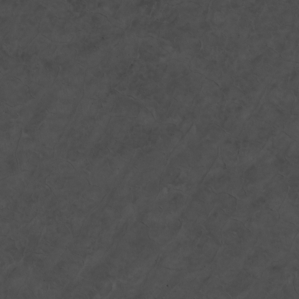
Label: non_frost